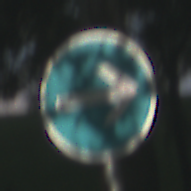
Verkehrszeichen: VorgeschriebeneFahrtrichtungHierRechts
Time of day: MorningAfternoon
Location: Outdoor (Nature)
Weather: Clear
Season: NotSpecified
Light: Natural